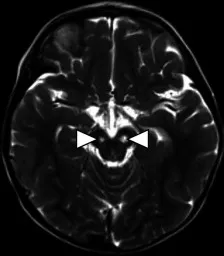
Follow-up axial T2-weighted MR images of the brain (A-C) show cavitary changes in the cerebral peduncles (white arrowheads) with new areas of hyperintensity in the thalami, globi pallidi and dorsal pons.
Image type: radiology (mri)